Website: lowes
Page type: review-order
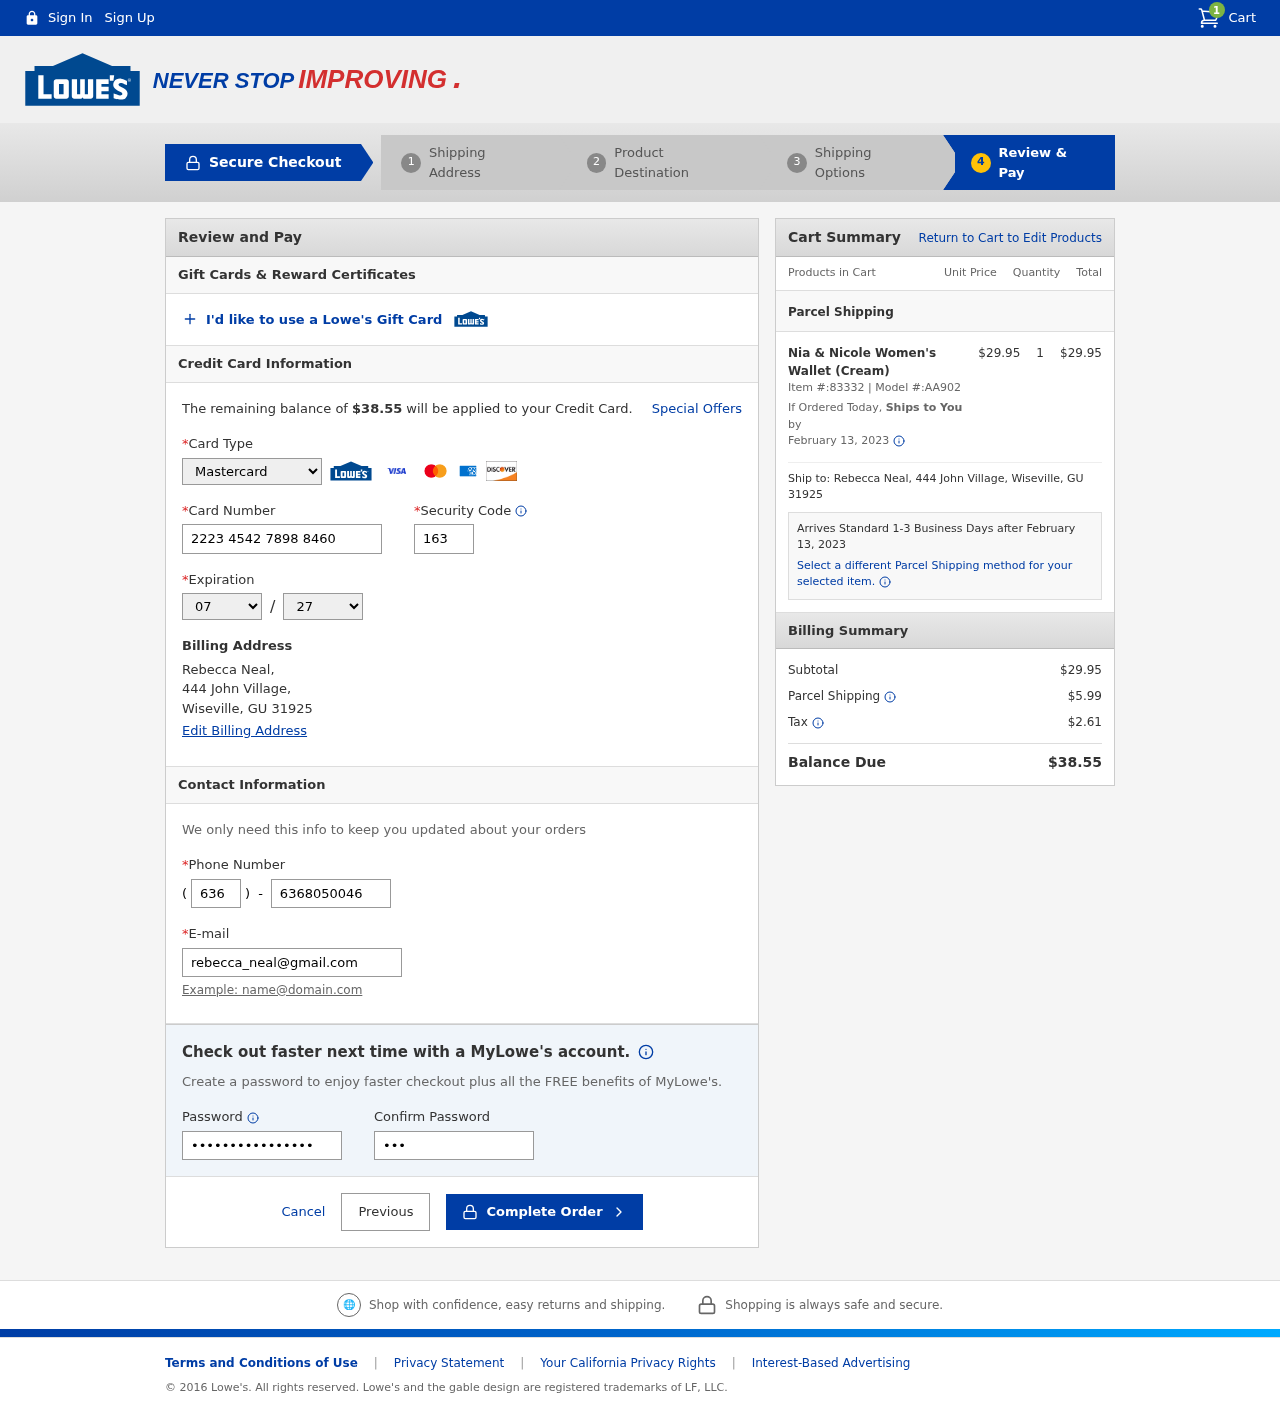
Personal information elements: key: PII_CARD_CVV
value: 163
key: PII_CARD_EXPIRY_MONTH
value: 07
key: PII_CARD_EXPIRY_YEAR
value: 27
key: PII_CARD_NUMBER
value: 2223 4542 7898 8460
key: PII_CARD_TYPE
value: Mastercard
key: PII_CITY
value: Wiseville
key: PII_EMAIL
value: rebecca_neal@gmail.com
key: PII_FULLNAME
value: Rebecca Neal,
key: PII_PHONE
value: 6368050046
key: PII_PHONE_AREA
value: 636
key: PII_POSTCODE
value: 31925
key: PII_STATE_ABBR
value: GU
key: PII_STREET
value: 444 John Village
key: PII_STREET
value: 444 John Village,
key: PII_FULLNAME2
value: Rebecca Neal
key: PII_STATE
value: GU
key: PII_POSTCODE_FULL
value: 31925
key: PII_CITY_STATE
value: Wiseville, GU
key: PII_CITY_STATE_ZIP
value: Wiseville, GU 31925
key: PII_POSTCODE_NUMERIC
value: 31925
Product elements: key: PRODUCT1_NAME
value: Nia & Nicole Women's Wallet (Cream)
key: PRODUCT1_PRICE
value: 29.95
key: PRODUCT1_QUANTITY
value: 1
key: PRODUCT1_ITEM_NUMBER
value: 83332
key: PRODUCT1_MODEL_NUMBER
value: AA902
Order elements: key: ORDER_NUM_ITEMS
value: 1
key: ORDER_TOTAL
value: $38.55
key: ORDER_SHIPPING_DATE
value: February 13, 2023
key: ORDER_SUBTOTAL
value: $29.95
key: ORDER_SHIPPING_DATE2
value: February 13, 2023
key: ORDER_SUBTOTAL2
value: $29.95
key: ORDER_SHIPPING_COST
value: $5.99
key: ORDER_TAX
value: $2.61